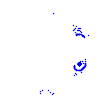
Particle: electron